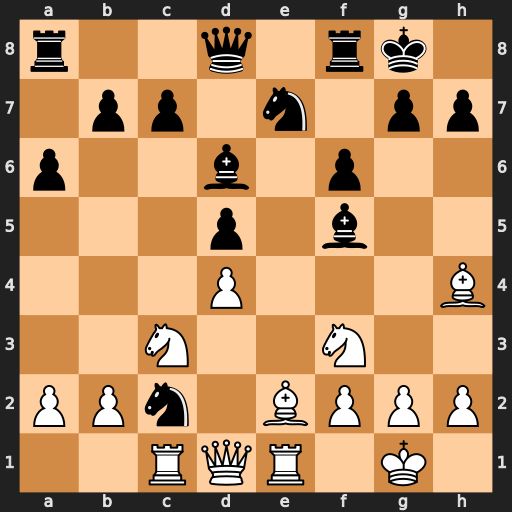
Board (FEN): r2q1rk1/1pp1n1pp/p2b1p2/3p1b2/3P3B/2N2N2/PPn1BPPP/2RQR1K1
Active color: w
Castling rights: -
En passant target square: -
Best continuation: Rxc2 Bxc2 Qxc2